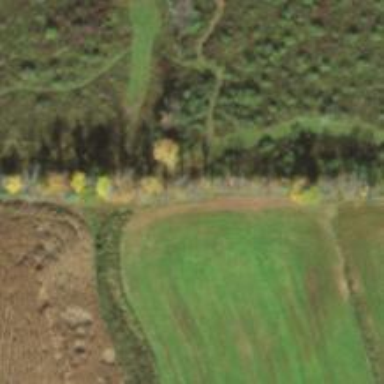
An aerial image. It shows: Row of trees in natural setting.